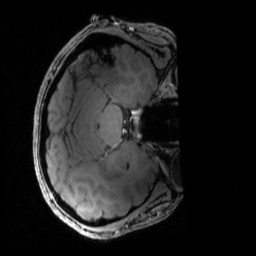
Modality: MP2RAGE
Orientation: axial
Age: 21
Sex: female
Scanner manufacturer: siemens
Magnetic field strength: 6.98 T
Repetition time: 6 s
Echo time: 0.00283 s